Question: I am creating a batch file to remove virtual com ports created before using com0com. at the time of creation, the port names where renamed for example:
'''
change CNCA2 portname=COM20
'''
So when i want to remove i should use the original name like:
'''
remove 2
'''
which corresponds to the original portname 'CNCA2'
So, what i m trying to do here is if the user chooses to remove Port COM20, how can get the
original name which is 'CNCxx' ?
below is the sample of command i used:
as u can see, when i write 'remove COM150' there is no change, so i need to get the corresponding name which is 'remove 2'.
so from the c# application how can i get the corresponding name without manually using a 'list' command?
Thanks.
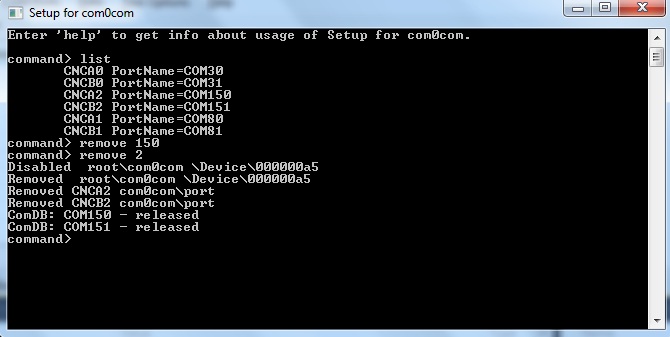
Answer: You could spawn a command prompt process that runs the list command and capture the output by redirecting stdout to a text file. Then read the results back from the file.
From the example above, it should be relatively simple to parse the results and use them to create a Dictionary, so you can then easily look up the original name given the new name.